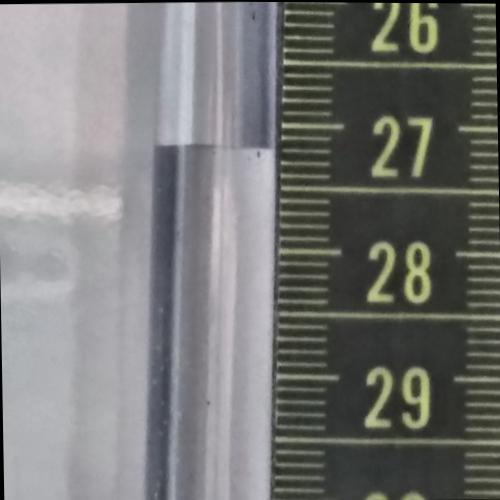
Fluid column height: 27.2 cm